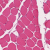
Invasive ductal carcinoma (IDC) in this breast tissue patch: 0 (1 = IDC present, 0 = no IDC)